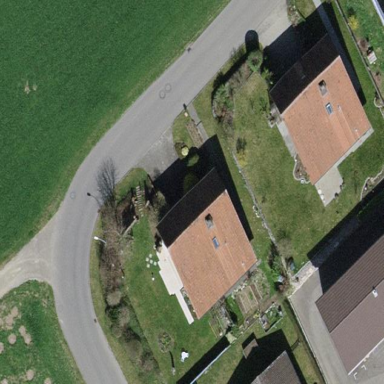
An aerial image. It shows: Simple house.